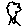
Label: tree